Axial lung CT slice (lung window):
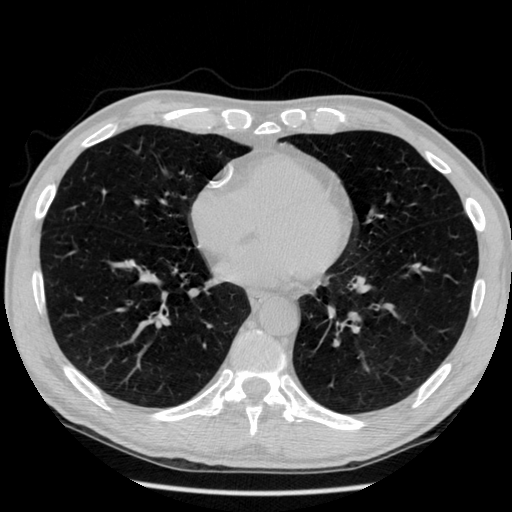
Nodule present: no